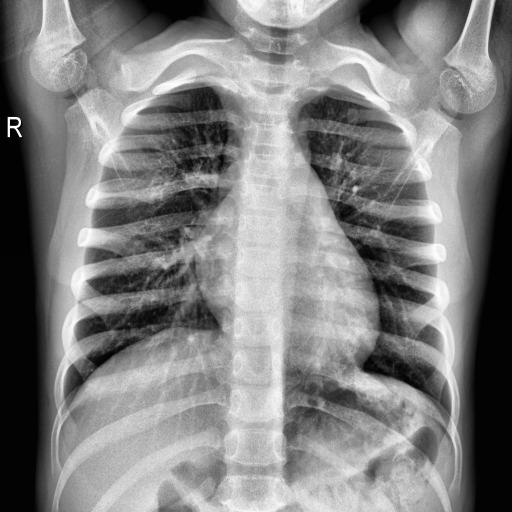
Finding: NORMAL